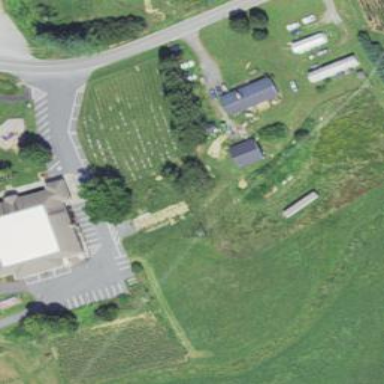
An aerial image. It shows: Graveyard.